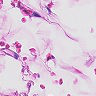
Metastatic tissue present: no